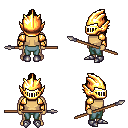
a pixel art fantasy rpg character, male body template, human, tanned skin, gold arm armor, teal pants, brown long topknot hairstyle, gold helm, metal boots, spear, four views (front, back, left, right), 2x2 character sprite sheet, small pixel art, hard edges, no anti-aliasing